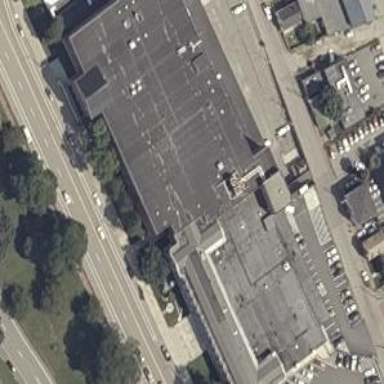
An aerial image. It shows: Building that serves as post office.